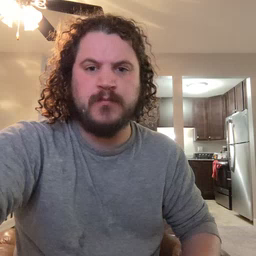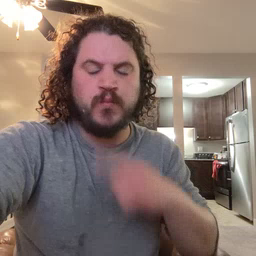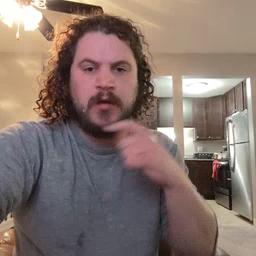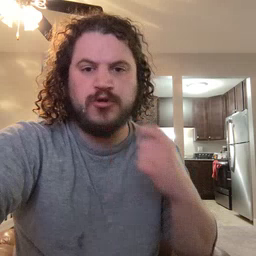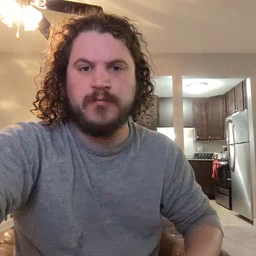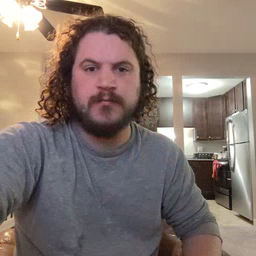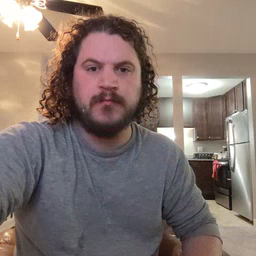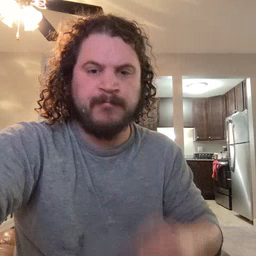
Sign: dryer